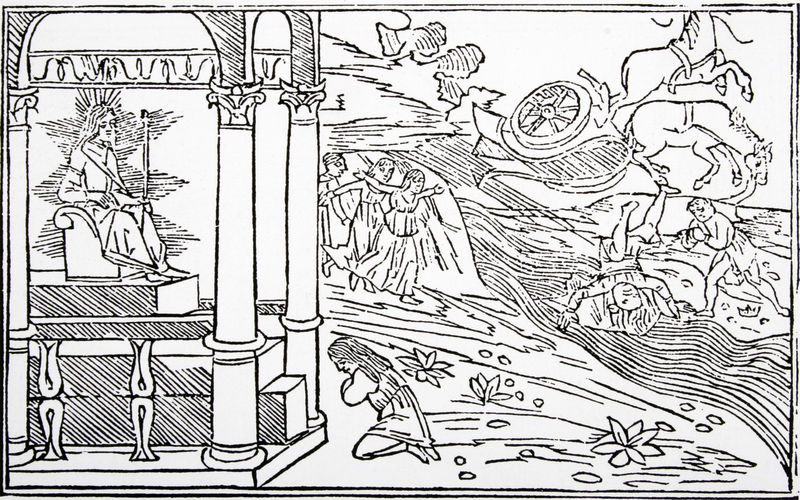
Titel: Metamorphosen des Ovid. Phaethon
Künstler: (Anonym) Venezianisch
Standort: München:
Institution: Bayerische Staatsbibliothek
Schlagwörter: flügel, gott, himmel, mann, meer, wasser, weiß, wolken, fluss, frauen, himmerl, menschen, mädchen, sitzen, blume, blumen, kleid, kleider, männer, raum, schwarz, skizze, säule, säulen, zeichnung, blüten, haus, wiese, wolke, arm, bibel, sockel, stein, steine, bach, natur, gewässer, kirche, sonne, land, haare, reich, decke, pflanze, pflanzen, pferd, pferde, reiter, räder, holzschnitt, wellen, papier, sitz, bogen, perspektive, stab, fels, hang, wüste, grafik, graphik, linien, kutsche, rad, wagen, strom, flut, katastrophe, querformat, treppe, treppen, unglück, könig, thron, stufen, striche, halle, bögen, antike, moses, buch, palast, strahlen, linie, linear, druck, druckgraphik, lithographie, schwarz-weiss, druckgrafik, holzstich, schrafur, stich, illustration, knien, herrscher, trohn, tron, beten, gebet, pinsel, kapitelle, buchdruck, fries, heiligenschein, nimbus, christus, jesus, apokalypse, götter, hilfe, zeus, sage, knieend, kniend, sturz, unfall, knieen, seerosen, baldachin, heiliger, tempel, scheien, basis, jupiter, streitwagen, sonnenwagen, heilig, aufregung, kupferstich, anbetung, gespann, bitte, biblisch, sohn, wanderung, manschen, bitten, rettung, klagen, stürzen, zepter, betteln, waagen, ägypten, pferdewagen, korintische säulen, bleistif, betender, juden, erzählung, aufgeregt, jungfrauen, absturz, ovid, tich, rotes meer, ertrinken, teilung des meeres, christis, frauen männer, untertan, metamorphosen, sonnenwaagen, büßer, schreie, ikkarus, daedalos, ikaros, thronende, christliche darstellung, ausszug, herrer, ikkaros, minos, radbruch, s ulen, slumen, litografhie, theililg, hbeilig, zempel, anbeteung, heilgier, kniwen, fal, zymborium, betender+